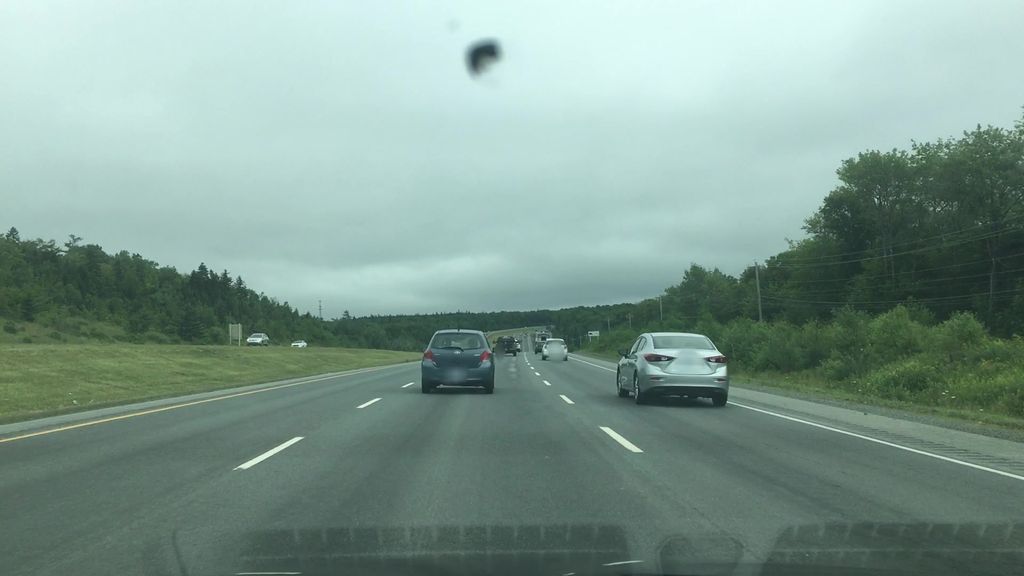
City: halifax